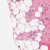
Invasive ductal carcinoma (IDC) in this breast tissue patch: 0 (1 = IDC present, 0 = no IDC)